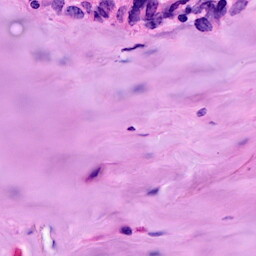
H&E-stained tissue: Breast